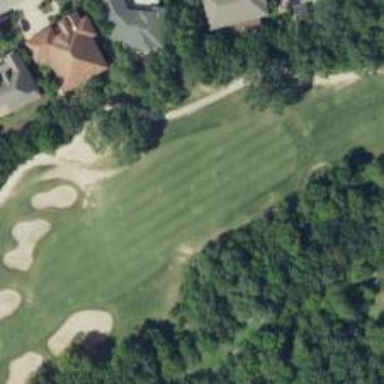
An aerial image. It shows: Golf hole.